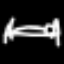
Label: bed